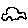
Label: car